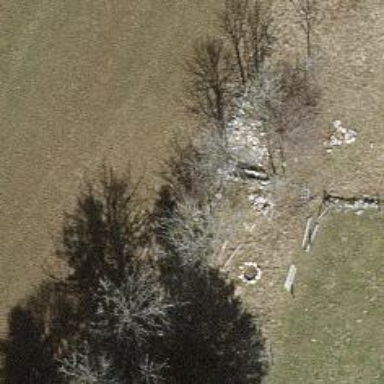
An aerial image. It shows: Wall is shown in the image.